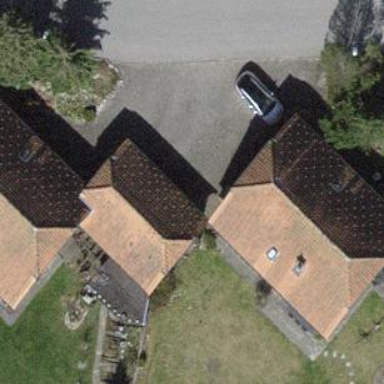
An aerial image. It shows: Detached building with hipped roof shape.